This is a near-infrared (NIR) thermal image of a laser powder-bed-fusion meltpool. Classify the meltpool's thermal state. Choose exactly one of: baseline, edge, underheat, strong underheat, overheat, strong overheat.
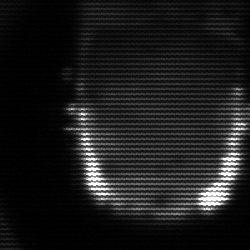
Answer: baseline